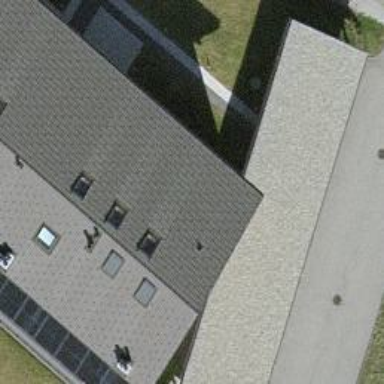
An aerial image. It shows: View of roof of building.